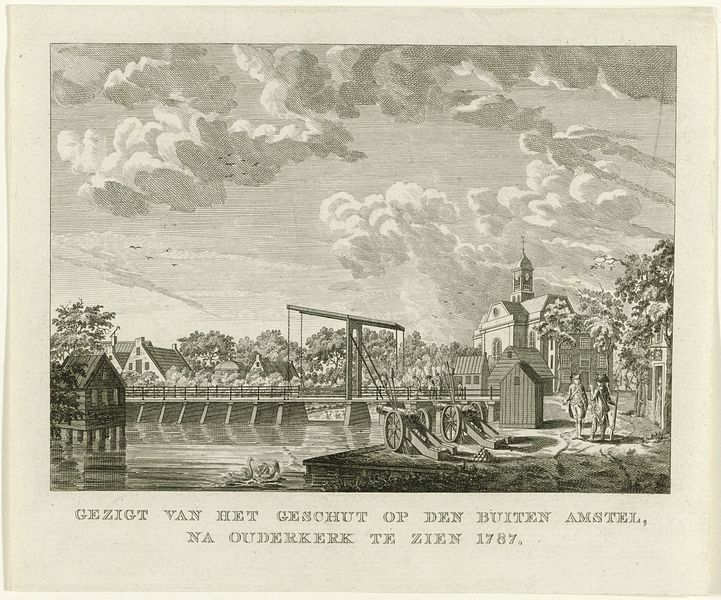
Titel: Batterij te Ouderkerk
Standort: Amsterdam
Institution: Rijksmuseum
Schlagwörter: baum, himmel, wolken, landschaft, ufer, haus, spiegelung, brücke, kirche, turm, grafik, druck, schraffur, stich, kanonen, wassr, fuwvwlk